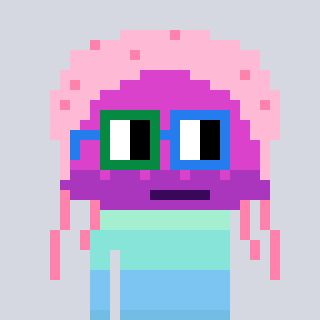
a pixel art character with square green and blue glasses, a jellyfish-shaped head and a gunk-colored body on a cool background